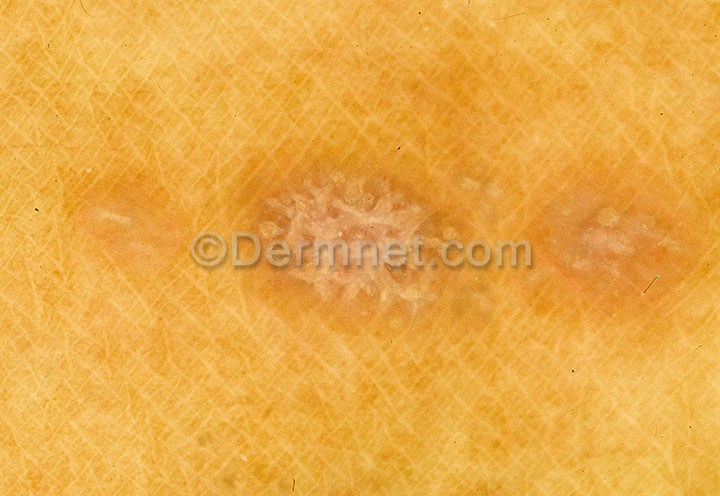
Disease: Nail Fungus and other Nail Disease